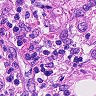
Metastatic tissue present: yes